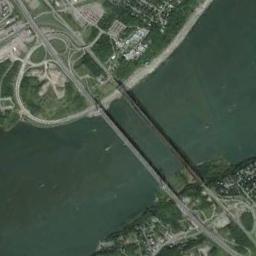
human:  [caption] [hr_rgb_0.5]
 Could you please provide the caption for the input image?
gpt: Most of the area the bridge crosses is bare land .

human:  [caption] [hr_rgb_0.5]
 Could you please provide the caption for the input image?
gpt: Two bridges built on a dark green river while some buildings and green plants on both sides of the river .

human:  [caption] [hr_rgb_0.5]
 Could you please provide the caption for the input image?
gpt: Two parallel bridges connect the land on both sides of the turquoise water, With many roads and green spaces on the land .

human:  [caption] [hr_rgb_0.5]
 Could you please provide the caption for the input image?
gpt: There are two bridges over the river with many plants on the both sides .

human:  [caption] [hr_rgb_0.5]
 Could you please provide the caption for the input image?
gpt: The two Bridges are parallel to each other .